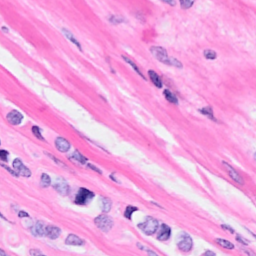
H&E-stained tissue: Breast